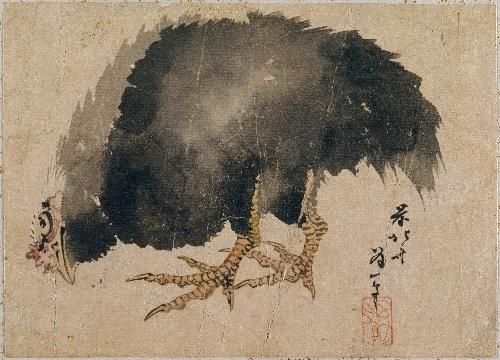
Artist: Katsushika Hokusai
Artist bio: Japanese, Tokyo (Edo) 1760–1849 Tokyo (Edo)
Date: 19th century
Object type: Album leaves
Classification: Paintings
Medium: Album of one hundred and nine leaves; ink on paper, ink and color on paper
Culture: Japan
Period: Edo period (1615–1868)
Dimensions: 15 3/8 x 10 11/16 in. (39.1 x 27.1 cm)
Department: Asian Art
Credit line: Charles Stewart Smith Collection, Gift of Mrs. Charles Stewart Smith, Charles Stewart Smith Jr., and Howard Caswell Smith, in memory of Charles Stewart Smith, 1914
Accession year: 1914
Repository: Metropolitan Museum of Art, New York, NY
Tags: Chickens